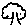
Label: tree